Question: There is something I really don't understand here :
I have express running on server-side, with session initialized.
'''
app.use(express.session({
secret: 'mySecret'
})
}));
'''
As mentionned in this post <URL>, it sends a connect.sid cookie to any request.
On the client-side, I want to read the content of this cookie, and it feels impossible :
'''
angular.module('myApp.controllers', ['ngCookies','myApp.services'])
.controller('homeCtrl', function($scope, $cookies) {
$cookies['test']='myValue';
console.log($cookies);
});
'''
When I run this, I get this object in the log : 'Object {test: "myValue"}', whereas if I go to ressources tab in Chrome debugger, I can see both cookies :

What am I doing wrong ?
Is it impossible to access server-made cookies from angular ?
Thanks
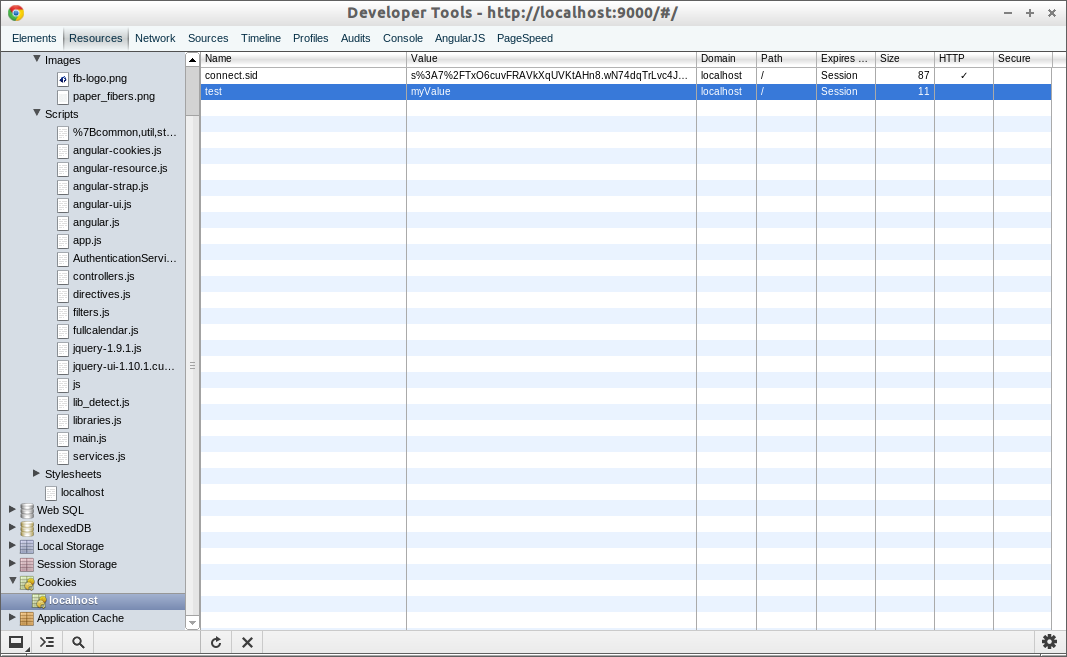
Answer: By default connect session uses a httpOnly cookie (<URL>.
Reading the cookie is always forbidden when httpOnly flag is set.
Try to disable the httpOnly flag:
'''
app.use(express.session({
secret: 'mySecret',
cookie: { httpOnly: false }
}));
'''